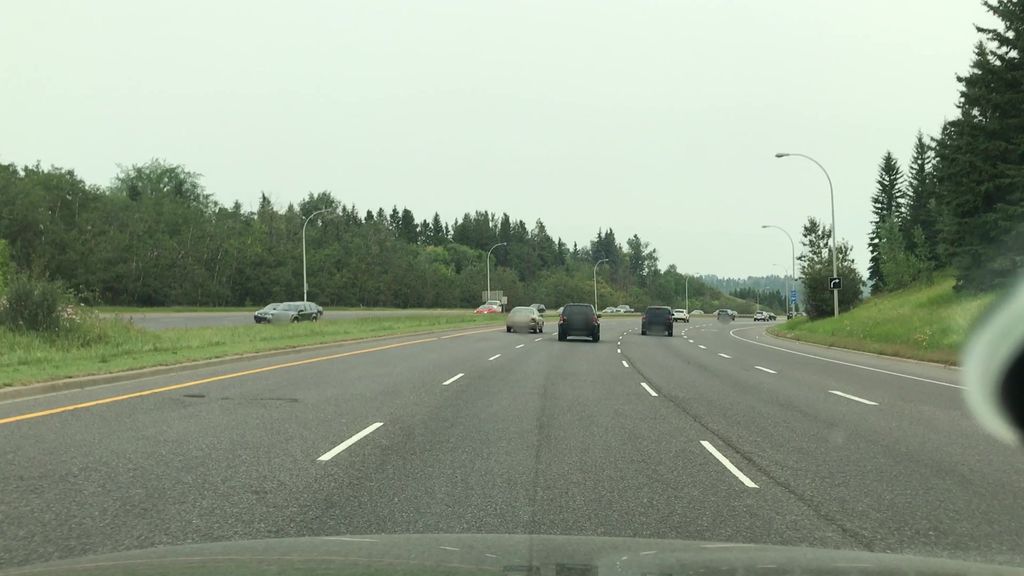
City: edmonton